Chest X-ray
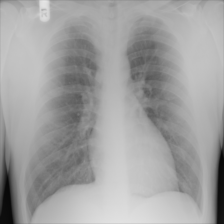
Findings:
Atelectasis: negative
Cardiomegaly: negative
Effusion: negative
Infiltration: negative
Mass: negative
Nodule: negative
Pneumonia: negative
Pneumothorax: negative
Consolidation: negative
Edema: negative
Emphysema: negative
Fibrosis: negative
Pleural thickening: negative
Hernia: negative